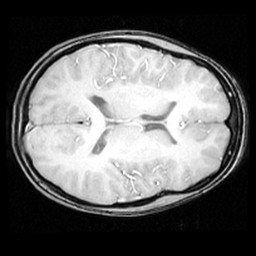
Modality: inplaneT1
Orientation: axial
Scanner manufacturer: ge
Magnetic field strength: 3 T
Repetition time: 0.25 s
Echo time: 0.0036 s